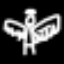
Label: angel